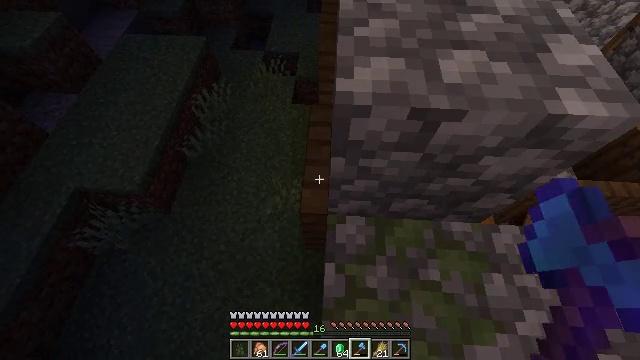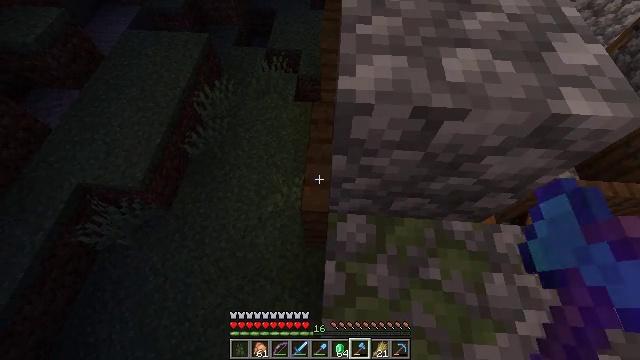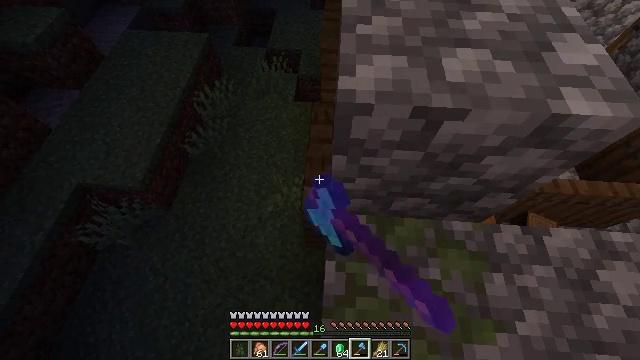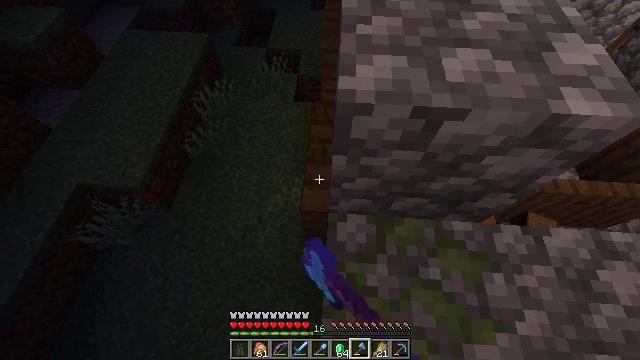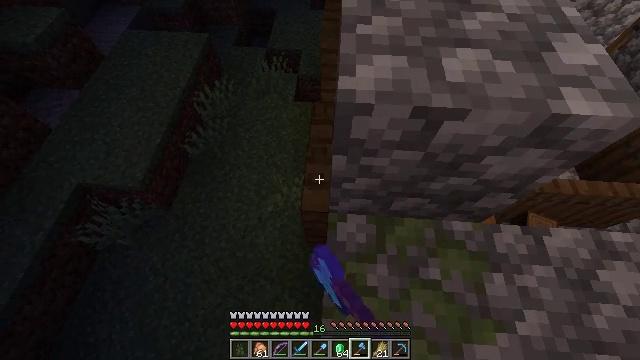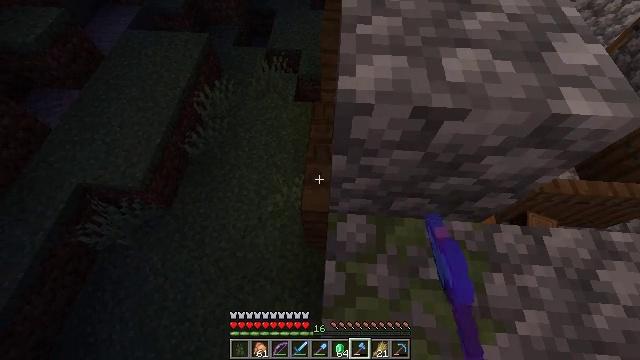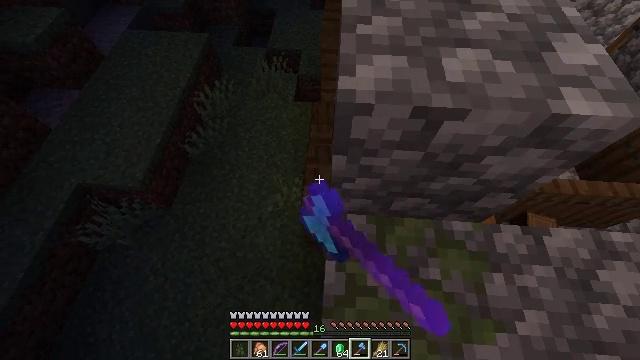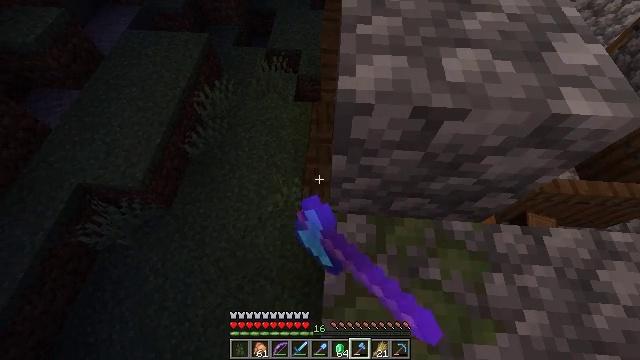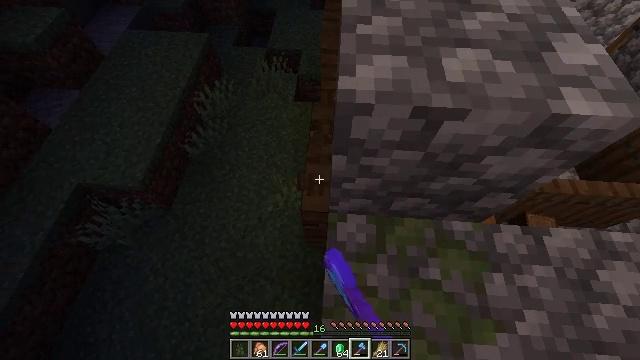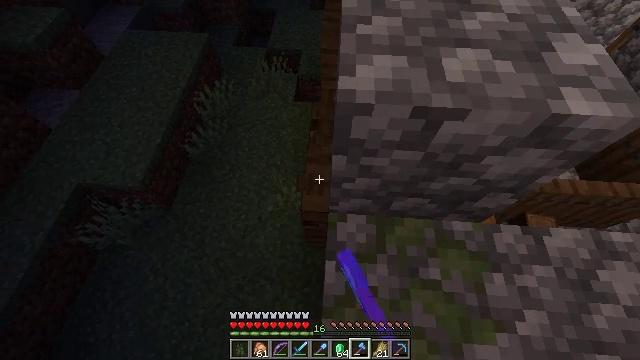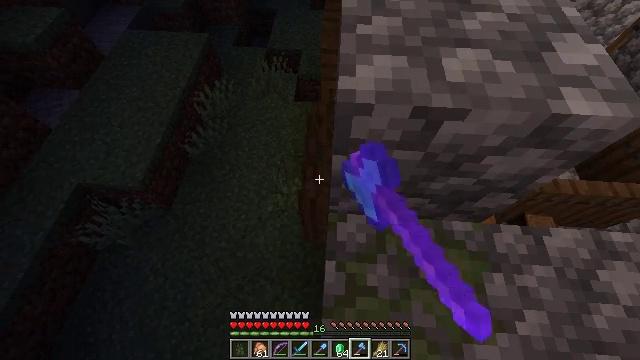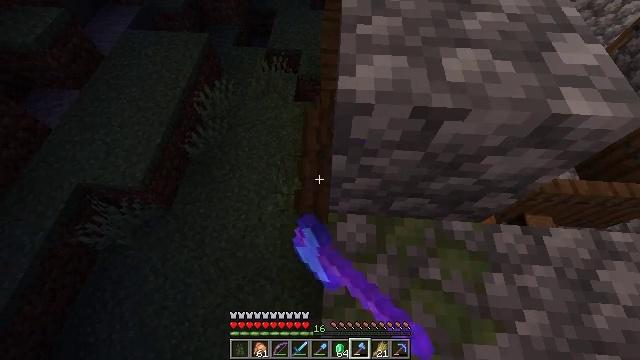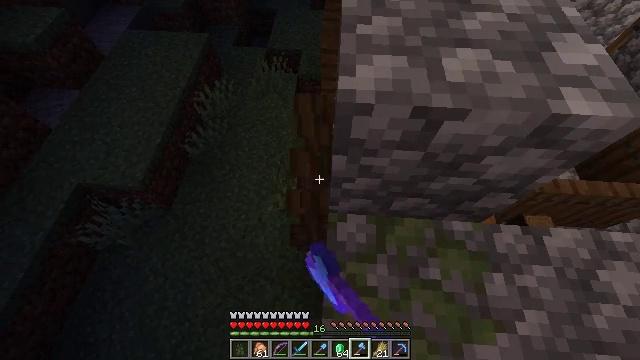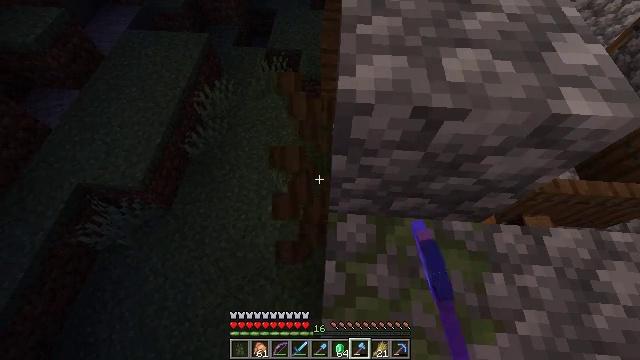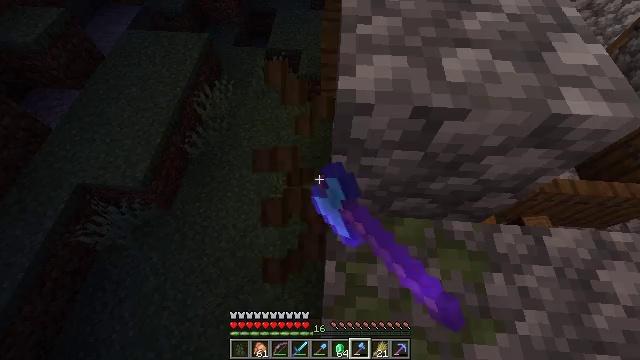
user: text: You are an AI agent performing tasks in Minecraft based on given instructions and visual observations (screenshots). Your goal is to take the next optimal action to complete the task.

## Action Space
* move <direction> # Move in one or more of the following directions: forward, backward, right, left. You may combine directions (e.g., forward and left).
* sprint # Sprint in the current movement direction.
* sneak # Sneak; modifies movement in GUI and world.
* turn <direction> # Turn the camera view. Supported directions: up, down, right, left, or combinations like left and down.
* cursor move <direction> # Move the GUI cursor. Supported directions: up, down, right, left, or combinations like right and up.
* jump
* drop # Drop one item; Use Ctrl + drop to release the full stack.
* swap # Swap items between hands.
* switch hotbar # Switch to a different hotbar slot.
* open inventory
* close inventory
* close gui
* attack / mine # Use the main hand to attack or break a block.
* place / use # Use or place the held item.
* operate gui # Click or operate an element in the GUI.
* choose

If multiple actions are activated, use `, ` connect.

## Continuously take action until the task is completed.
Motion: motion action
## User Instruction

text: Break the spruce trapdoor from a structure.
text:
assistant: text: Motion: attack / mine
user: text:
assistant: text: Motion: attack / mine
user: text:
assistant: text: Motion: attack / mine
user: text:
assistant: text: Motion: attack / mine
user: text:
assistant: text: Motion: attack / mine
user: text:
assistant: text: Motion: attack / mine
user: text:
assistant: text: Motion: attack / mine
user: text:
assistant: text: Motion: attack / mine
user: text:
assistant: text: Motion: attack / mine
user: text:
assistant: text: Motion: attack / mine
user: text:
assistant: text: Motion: attack / mine
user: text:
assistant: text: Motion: attack / mine
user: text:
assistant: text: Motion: attack / mine
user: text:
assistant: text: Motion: attack / mine
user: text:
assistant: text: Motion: attack / mine